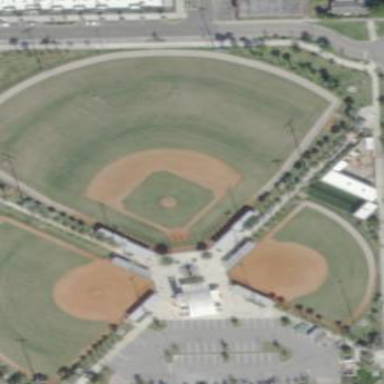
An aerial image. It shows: Baseball pitch for leisure land.